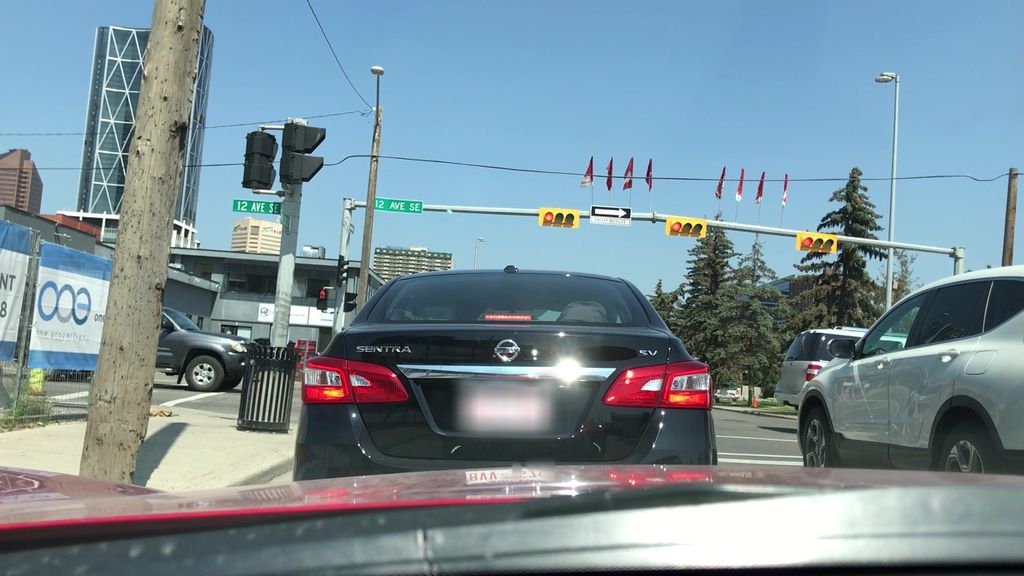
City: calgary